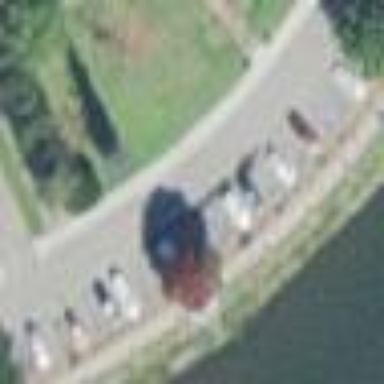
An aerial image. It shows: Parking space is available.